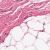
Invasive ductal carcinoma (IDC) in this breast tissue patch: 0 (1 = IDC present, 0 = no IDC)